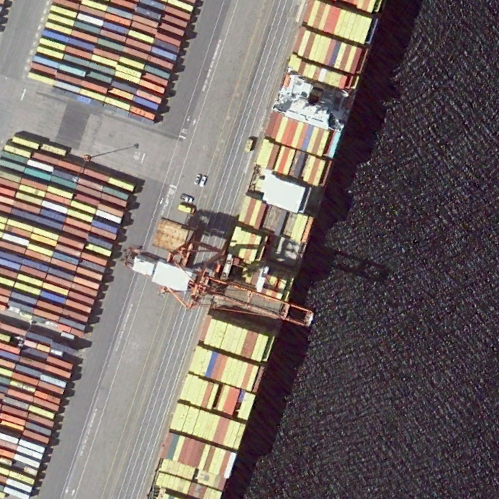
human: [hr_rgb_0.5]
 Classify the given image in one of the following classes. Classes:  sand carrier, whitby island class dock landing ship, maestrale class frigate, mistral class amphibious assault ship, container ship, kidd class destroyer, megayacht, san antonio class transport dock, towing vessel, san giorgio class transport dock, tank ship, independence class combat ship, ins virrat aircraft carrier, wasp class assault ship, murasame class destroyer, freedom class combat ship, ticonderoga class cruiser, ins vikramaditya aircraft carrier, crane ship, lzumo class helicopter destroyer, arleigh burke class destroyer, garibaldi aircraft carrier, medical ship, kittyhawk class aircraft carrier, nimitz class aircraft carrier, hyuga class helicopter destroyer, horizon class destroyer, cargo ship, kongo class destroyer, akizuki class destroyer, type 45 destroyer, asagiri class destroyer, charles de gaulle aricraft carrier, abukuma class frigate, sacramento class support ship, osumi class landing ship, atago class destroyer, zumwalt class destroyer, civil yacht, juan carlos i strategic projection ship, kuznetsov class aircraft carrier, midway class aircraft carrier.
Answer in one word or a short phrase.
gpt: Container ship